Group 1:
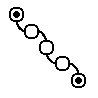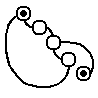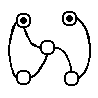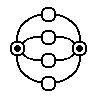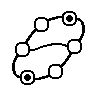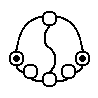
Group 2:
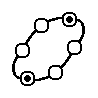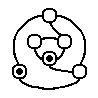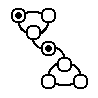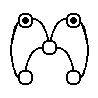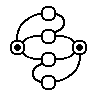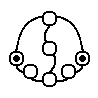
Rule separating the two groups: If two players take turns moving moving the black circles with the intention of capturing their opponent's piece, one can always "checkmate" the other vs. the game results in a draw if the players play optimally.
Concepts: capture_game
Comments: Players can only move their piece to a node connected to their current position. A win is secured by moving to a node your opponent is occupying.

Which player that can force a win in left-sorted examples can change depending on who moves first.
Author: Leo Crabbe